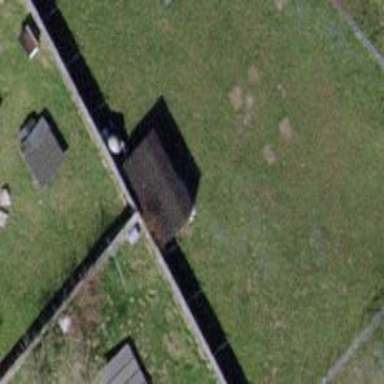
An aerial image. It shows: Fence is in the image.